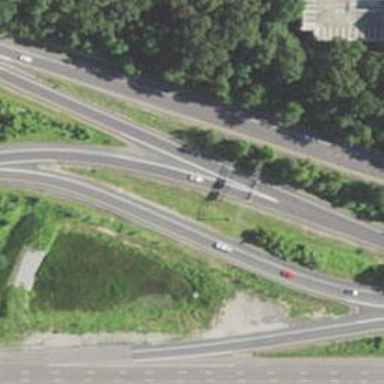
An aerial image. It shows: Motorway junction.